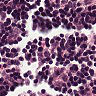
Metastatic tissue present: no